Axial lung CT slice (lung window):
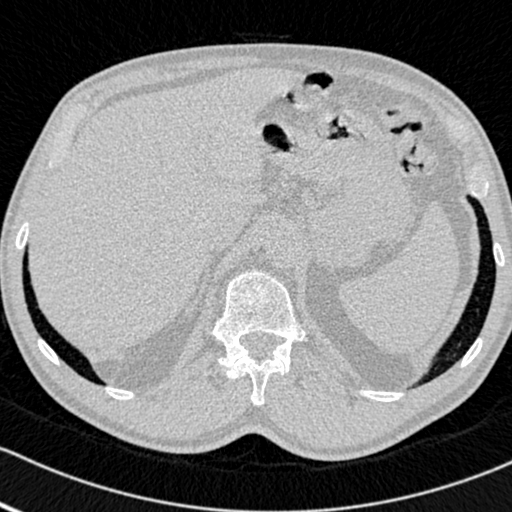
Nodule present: no